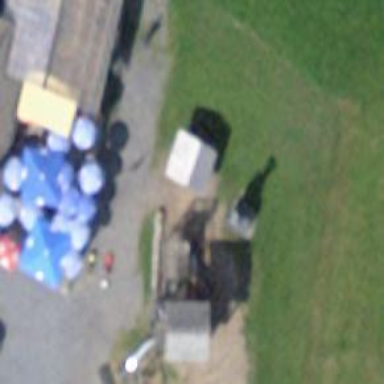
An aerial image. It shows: Playground structure.